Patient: sex F, age 73
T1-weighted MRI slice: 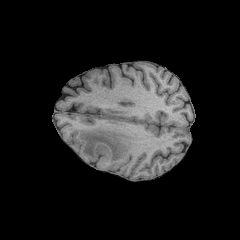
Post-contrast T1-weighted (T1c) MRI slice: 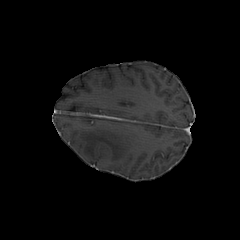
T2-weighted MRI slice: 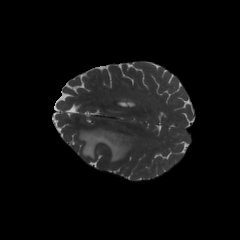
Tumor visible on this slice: yes
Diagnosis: Glioblastoma, IDH-wildtype
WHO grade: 4